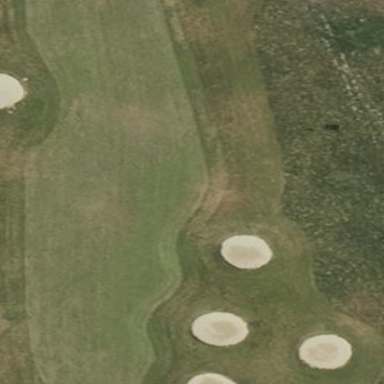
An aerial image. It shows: Scenic golf fairway.